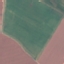
Land use / land cover class: AnnualCrop